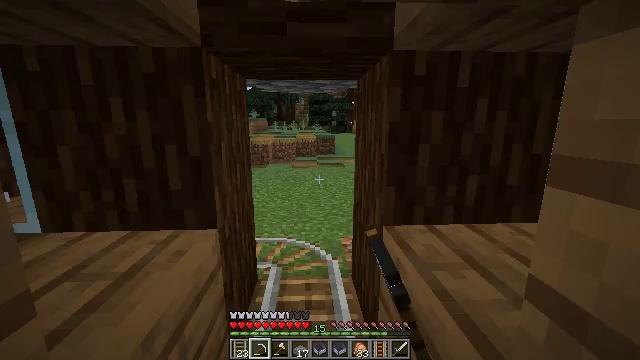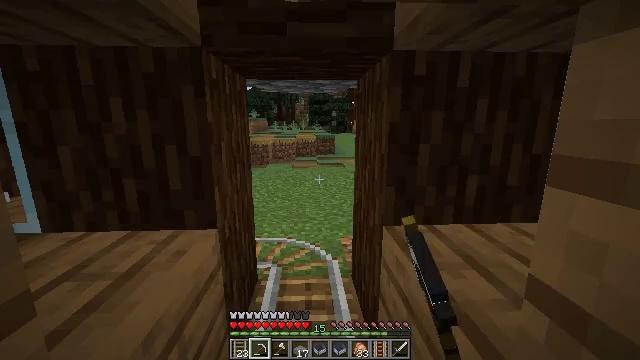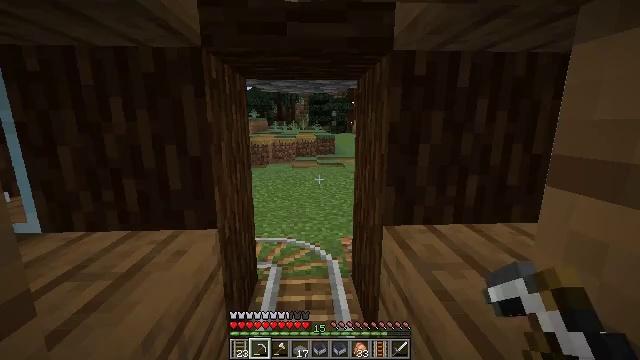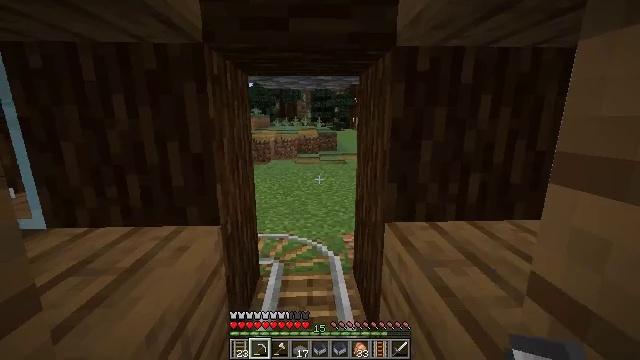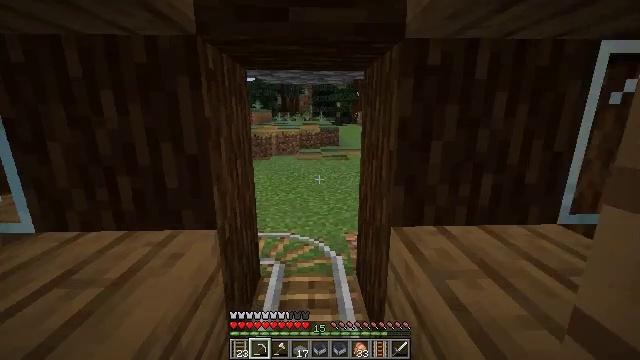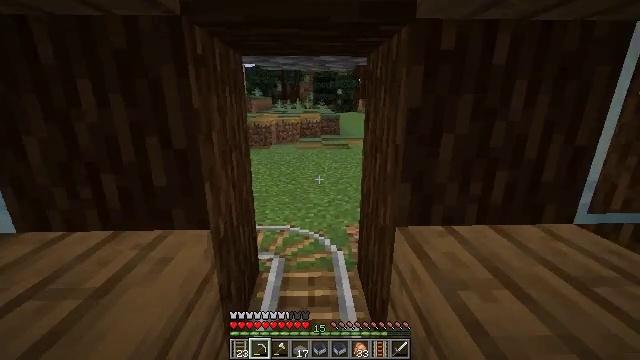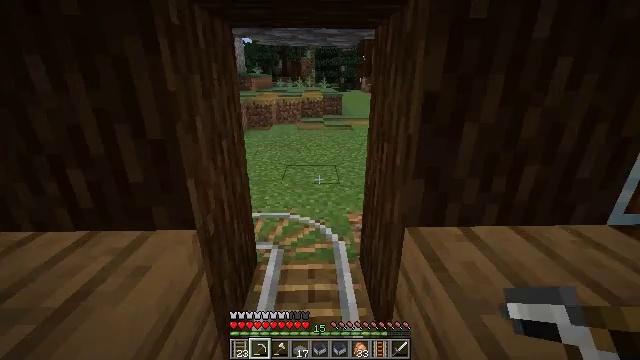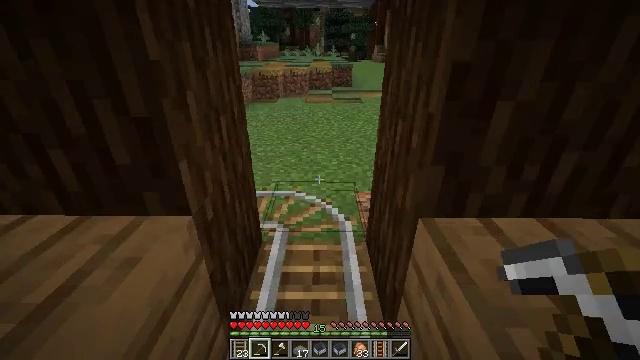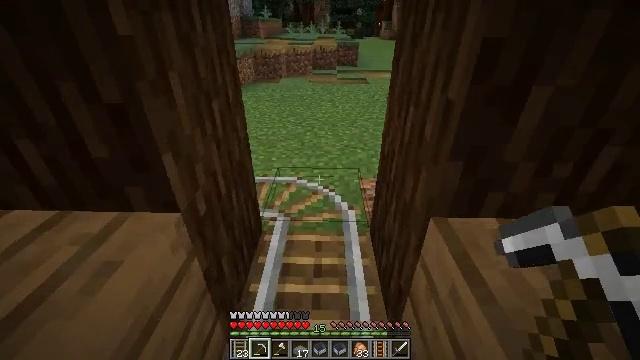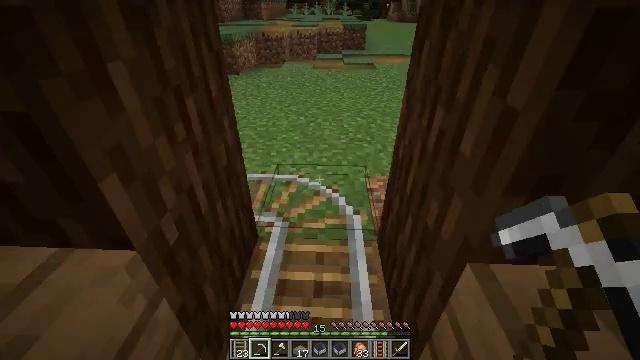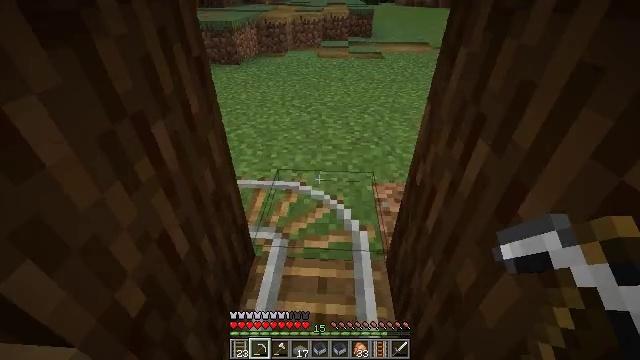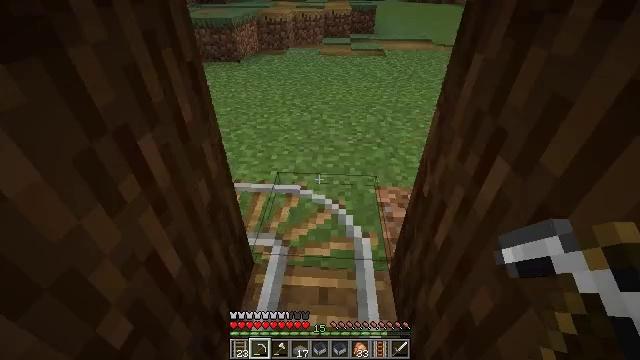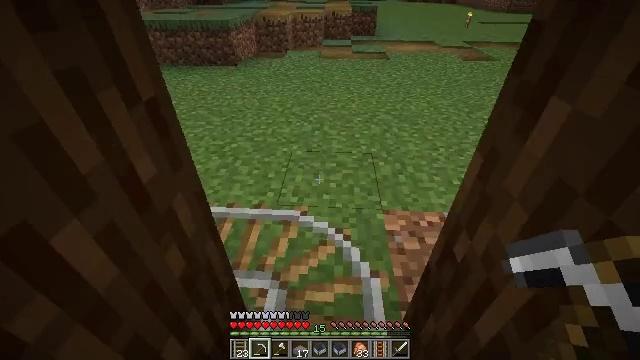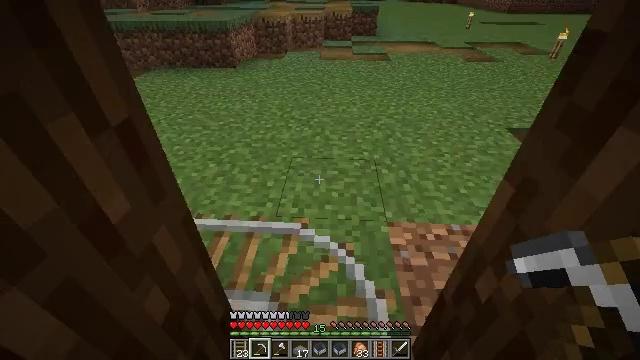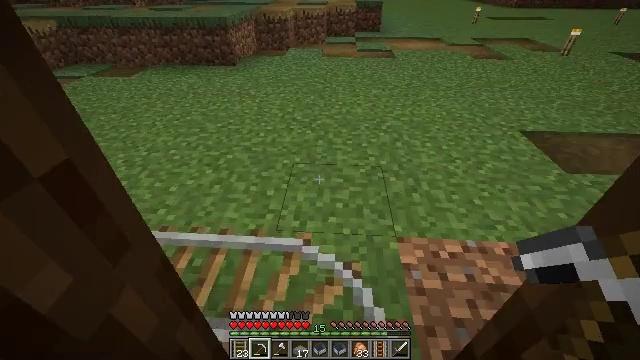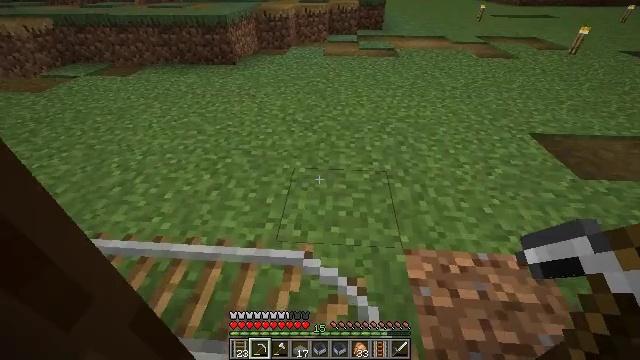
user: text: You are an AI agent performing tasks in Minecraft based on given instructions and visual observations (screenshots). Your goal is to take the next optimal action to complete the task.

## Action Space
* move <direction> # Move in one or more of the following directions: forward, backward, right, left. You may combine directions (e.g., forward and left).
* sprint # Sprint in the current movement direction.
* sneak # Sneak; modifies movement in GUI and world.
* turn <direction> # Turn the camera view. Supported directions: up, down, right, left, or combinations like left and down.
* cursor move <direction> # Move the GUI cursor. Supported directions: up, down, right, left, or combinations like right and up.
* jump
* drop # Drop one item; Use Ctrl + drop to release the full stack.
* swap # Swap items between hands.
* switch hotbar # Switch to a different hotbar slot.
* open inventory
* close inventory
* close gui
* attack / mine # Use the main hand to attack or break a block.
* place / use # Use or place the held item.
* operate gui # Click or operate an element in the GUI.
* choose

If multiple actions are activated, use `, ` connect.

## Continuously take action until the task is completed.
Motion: motion action
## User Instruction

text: Attack the stripped spruce log to gather it.
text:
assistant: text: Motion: attack / mine
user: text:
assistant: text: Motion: attack / mine
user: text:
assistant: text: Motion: attack / mine
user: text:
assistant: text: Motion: move forward, turn down
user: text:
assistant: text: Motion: move forward, turn down
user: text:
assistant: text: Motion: move forward, turn down
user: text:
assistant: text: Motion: move forward, turn left and down
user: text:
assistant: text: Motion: move forward, turn down
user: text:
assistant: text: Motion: move forward, turn left and down
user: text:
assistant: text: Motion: move forward, turn down
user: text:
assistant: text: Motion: move forward
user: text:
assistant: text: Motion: move forward
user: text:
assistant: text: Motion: move forward
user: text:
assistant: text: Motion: move forward
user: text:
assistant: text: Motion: move forward
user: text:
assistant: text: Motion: move forward
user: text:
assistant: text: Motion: move forward, turn left and down
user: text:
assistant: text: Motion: move forward, turn left and down
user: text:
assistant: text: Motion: move forward, turn left and down
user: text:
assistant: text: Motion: move forward, turn left
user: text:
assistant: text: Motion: move forward, turn left
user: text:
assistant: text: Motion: move forward, turn left
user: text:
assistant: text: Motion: move forward, turn left
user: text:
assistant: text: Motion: turn left
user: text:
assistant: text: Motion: turn left and up
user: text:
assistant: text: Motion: turn left and up
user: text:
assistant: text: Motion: turn left and up
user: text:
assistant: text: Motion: turn right
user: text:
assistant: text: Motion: no_op
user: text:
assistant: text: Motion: no_op